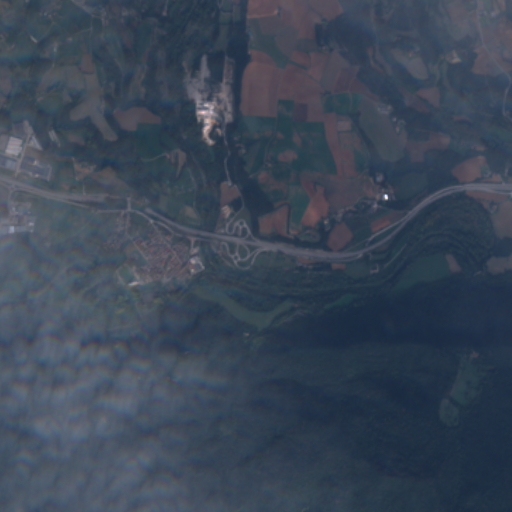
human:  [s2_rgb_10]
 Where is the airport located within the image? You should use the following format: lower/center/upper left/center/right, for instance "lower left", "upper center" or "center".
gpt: The airport is located in the upper center of the image.
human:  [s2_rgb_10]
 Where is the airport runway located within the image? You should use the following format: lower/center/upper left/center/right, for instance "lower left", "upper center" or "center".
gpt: The airport runway is located in the upper center of the image.
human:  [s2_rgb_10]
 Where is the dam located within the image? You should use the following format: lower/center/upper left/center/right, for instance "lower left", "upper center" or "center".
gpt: The dam is located in the center right of the image.
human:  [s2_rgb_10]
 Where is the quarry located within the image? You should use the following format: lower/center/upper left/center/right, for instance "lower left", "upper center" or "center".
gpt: The quarry is located in the upper center of the image.
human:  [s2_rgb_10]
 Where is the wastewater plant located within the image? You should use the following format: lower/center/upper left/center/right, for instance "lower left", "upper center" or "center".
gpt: The wastewater plant is located in the center right of the image.
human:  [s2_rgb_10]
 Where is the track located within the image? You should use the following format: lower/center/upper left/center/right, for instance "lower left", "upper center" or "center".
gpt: There is no track in the image.